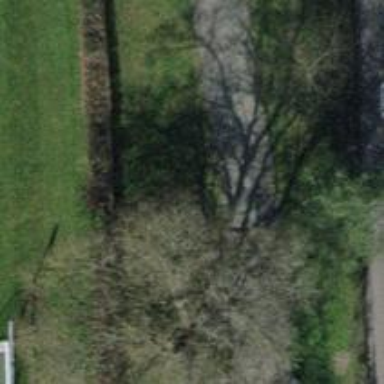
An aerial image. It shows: Brown bench in the vicinity.